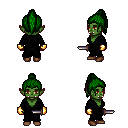
a pixel art fantasy rpg character, female body template, orc, green skin, gray robe, teal pants, green long topknot hairstyle, gold gloves, brown shoes, dagger, four views (front, back, left, right), 2x2 character sprite sheet, small pixel art, hard edges, no anti-aliasing